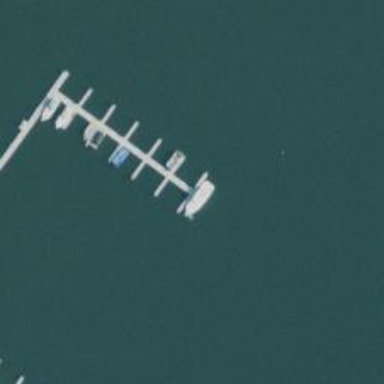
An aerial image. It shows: Man-made pier.